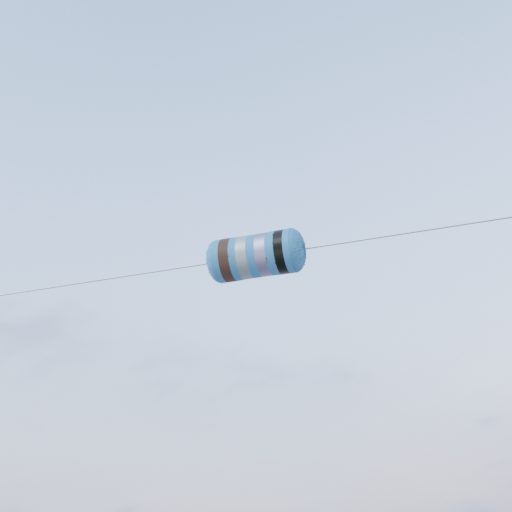
Resistor colour bands (in order): brown, silver, silver, black